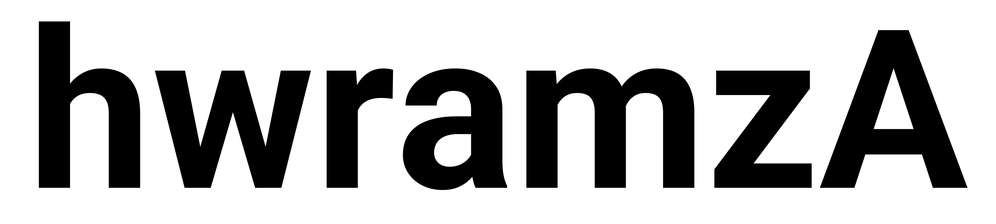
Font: Roboto_Bold